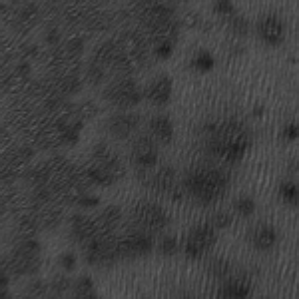
Label: frost